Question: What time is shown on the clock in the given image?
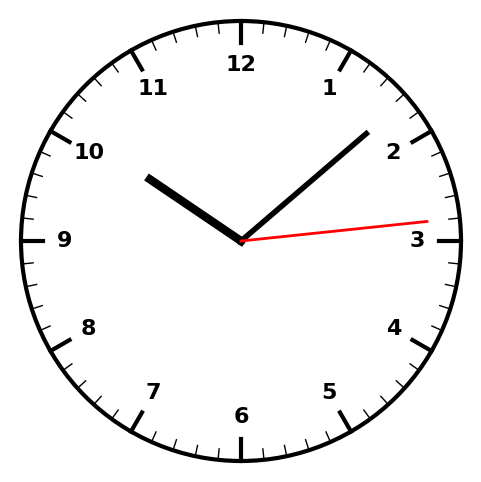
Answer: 10:08:14